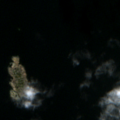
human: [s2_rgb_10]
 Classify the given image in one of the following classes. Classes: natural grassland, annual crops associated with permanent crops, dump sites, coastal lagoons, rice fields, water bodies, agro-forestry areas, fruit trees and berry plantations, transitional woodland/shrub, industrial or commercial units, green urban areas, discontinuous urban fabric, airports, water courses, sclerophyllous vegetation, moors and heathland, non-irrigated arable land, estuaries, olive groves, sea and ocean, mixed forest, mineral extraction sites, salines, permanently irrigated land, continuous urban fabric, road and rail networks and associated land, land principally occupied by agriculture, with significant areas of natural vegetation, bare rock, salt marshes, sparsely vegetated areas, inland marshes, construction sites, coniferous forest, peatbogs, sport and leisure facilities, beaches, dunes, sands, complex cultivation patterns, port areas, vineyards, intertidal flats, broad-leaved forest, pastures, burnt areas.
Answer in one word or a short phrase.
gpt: sea and ocean